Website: lowes
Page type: customer-info-address
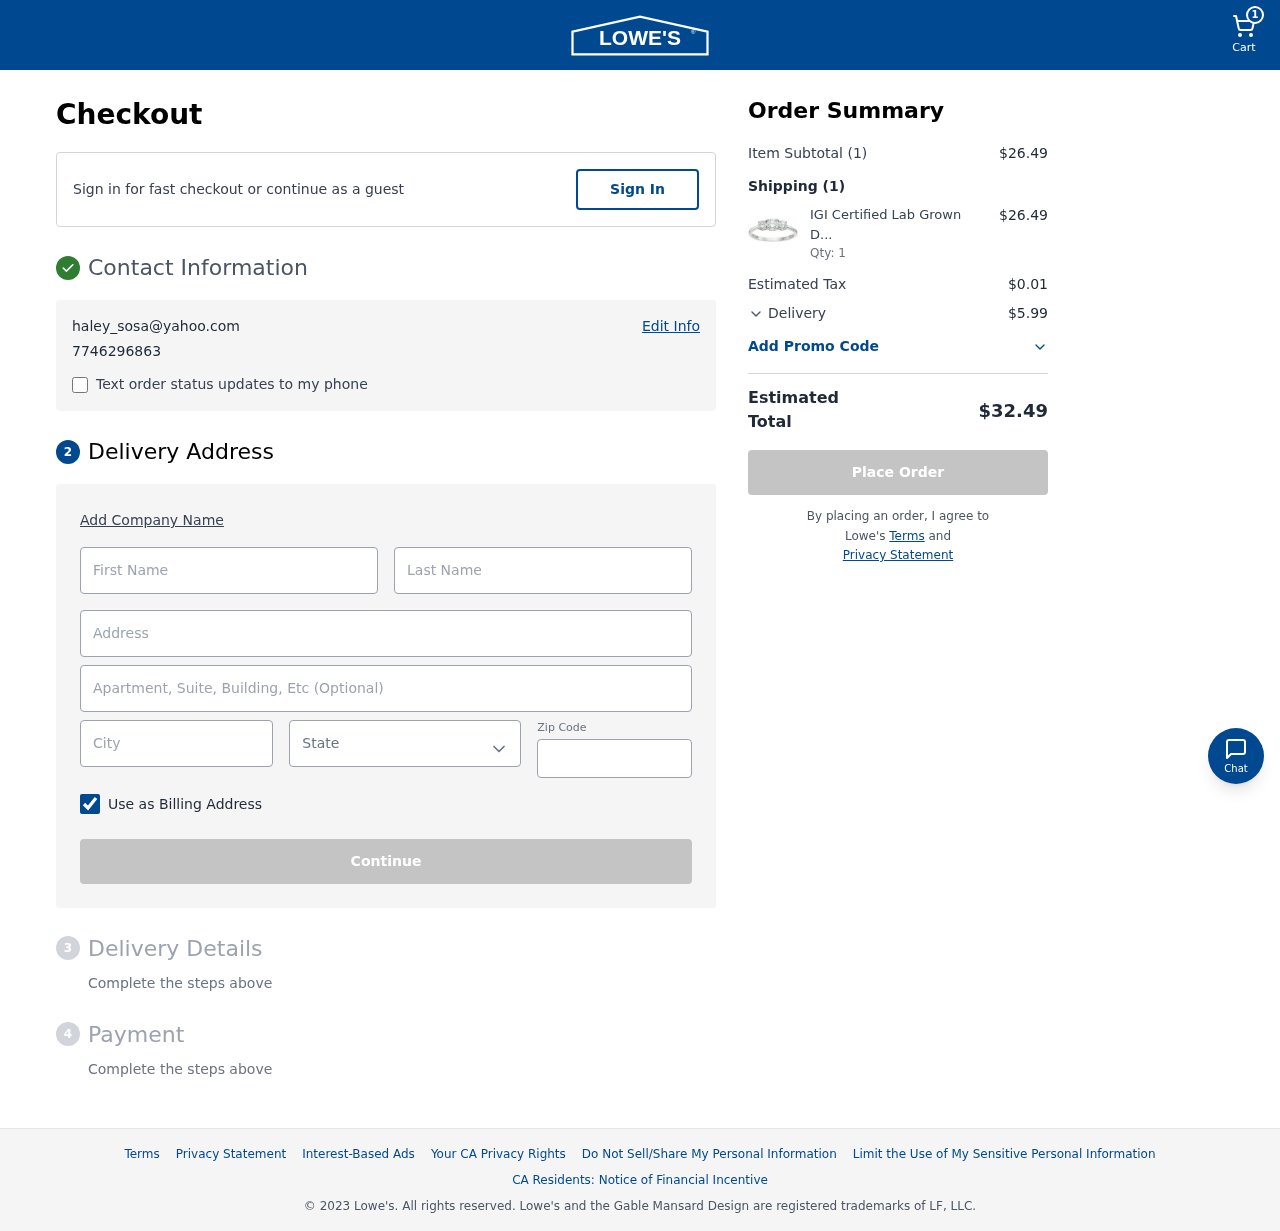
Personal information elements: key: PII_CITY
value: South Nicholas
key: PII_EMAIL
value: haley_sosa@yahoo.com
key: PII_FIRSTNAME
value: Haley
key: PII_LASTNAME
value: Sosa
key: PII_PHONE
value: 7746296863
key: PII_POSTCODE
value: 11311
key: PII_STATE
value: PW
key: PII_STREET
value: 6241 Kenneth Keys
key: PII_STREET2
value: Suite 836
Product elements: key: PRODUCT1_NAME
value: IGI Certified Lab Grown Diamond Anniversary Ring in 14k White Gold (1.5 CT.TW., I-J Color, SI1-SI2 C
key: PRODUCT1_QUANTITY
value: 1
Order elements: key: ORDER_NUM_ITEMS
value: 1
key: ORDER_SUBTOTAL
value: $26.49
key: ORDER_NUM_ITEMS2
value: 1
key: ORDER_SUBTOTAL2
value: $26.49
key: ORDER_TAX
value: $0.01
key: ORDER_SHIPPING_COST
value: $5.99
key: ORDER_TOTAL
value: $32.49